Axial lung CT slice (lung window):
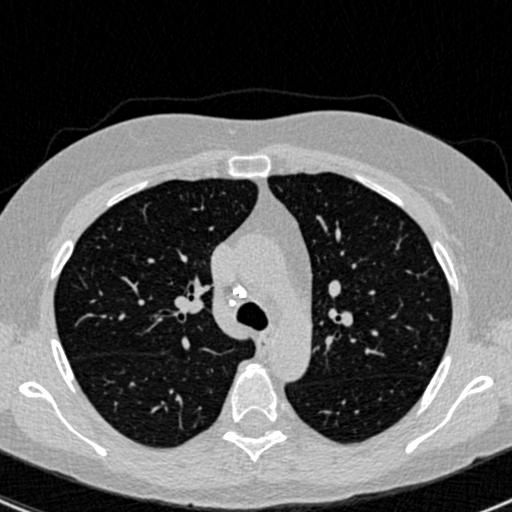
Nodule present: no